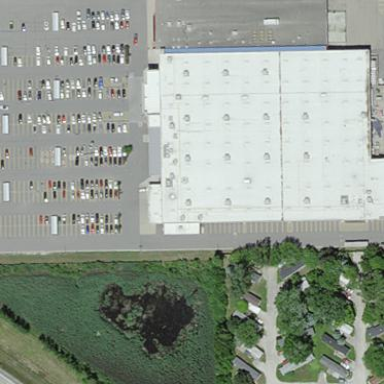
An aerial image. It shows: Wholesale shop building.